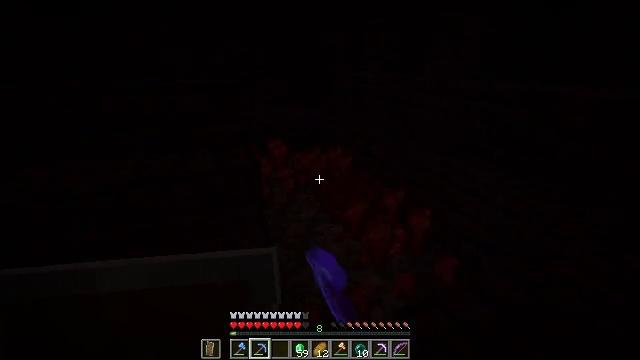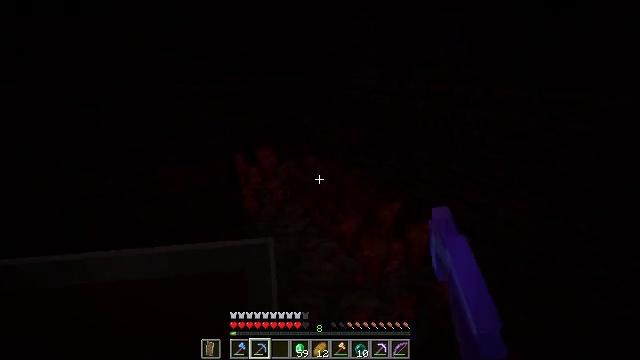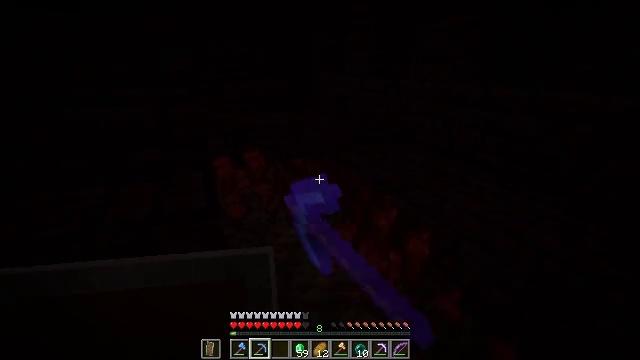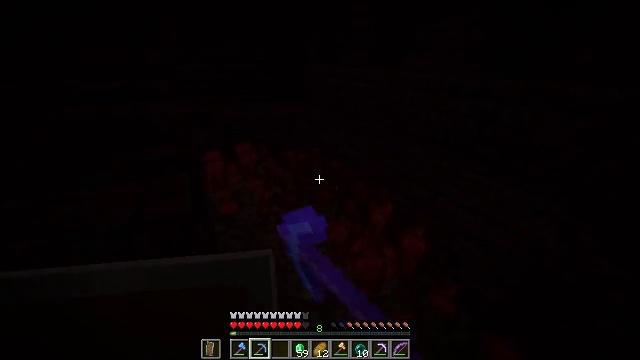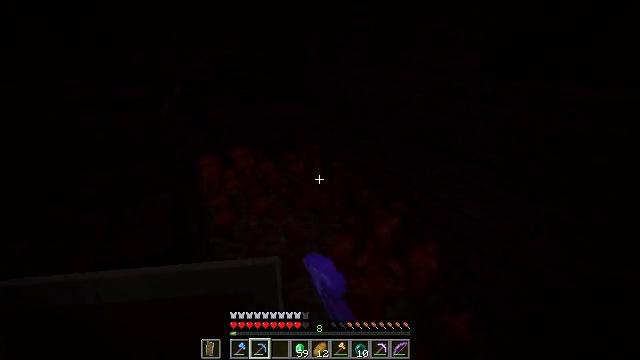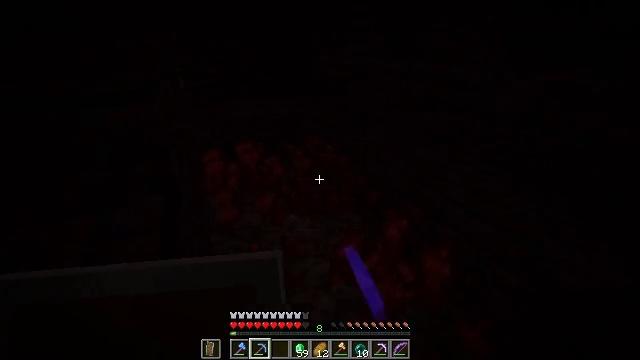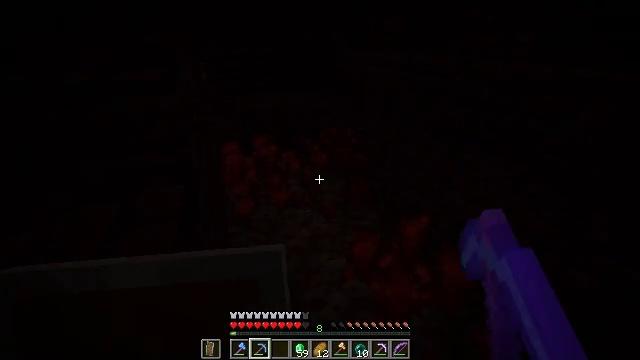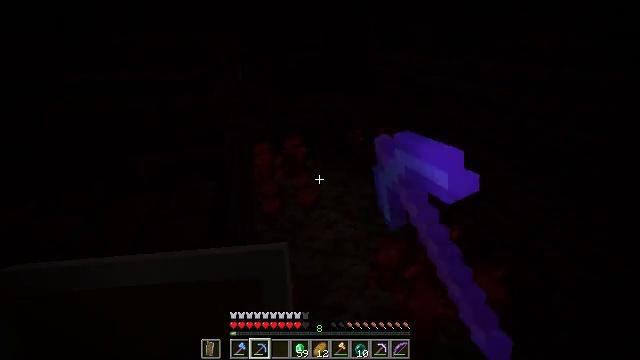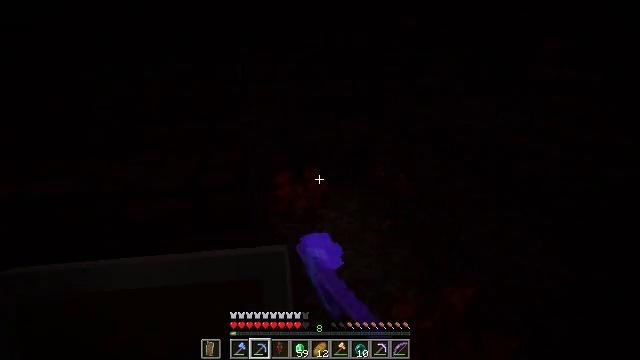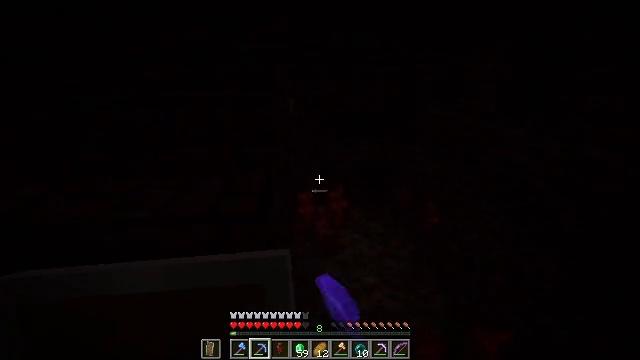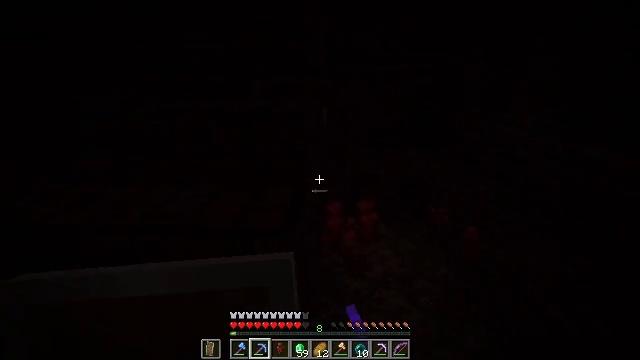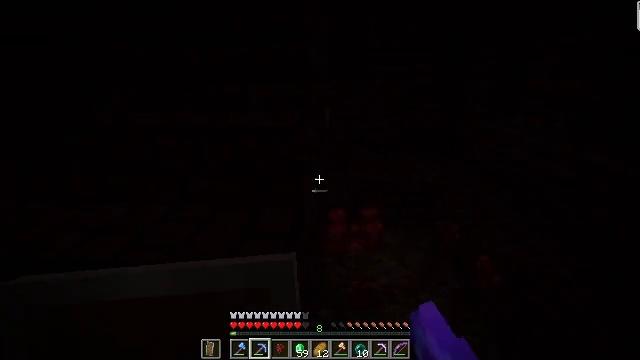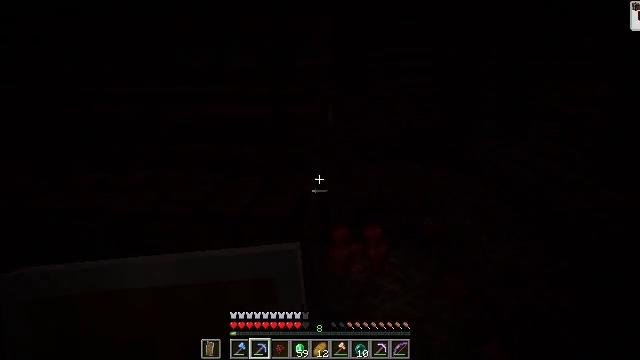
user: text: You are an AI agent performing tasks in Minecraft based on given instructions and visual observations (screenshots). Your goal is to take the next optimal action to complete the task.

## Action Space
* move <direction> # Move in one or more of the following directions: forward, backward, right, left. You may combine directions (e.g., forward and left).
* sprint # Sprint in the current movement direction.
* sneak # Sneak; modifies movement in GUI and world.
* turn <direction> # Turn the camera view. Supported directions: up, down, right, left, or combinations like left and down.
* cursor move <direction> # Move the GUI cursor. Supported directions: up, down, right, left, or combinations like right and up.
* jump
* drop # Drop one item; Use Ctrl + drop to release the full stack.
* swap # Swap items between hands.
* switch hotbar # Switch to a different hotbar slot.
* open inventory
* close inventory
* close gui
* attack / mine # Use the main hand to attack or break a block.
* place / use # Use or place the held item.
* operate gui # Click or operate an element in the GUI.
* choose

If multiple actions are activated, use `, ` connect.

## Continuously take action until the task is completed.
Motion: motion action
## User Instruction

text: Collect nether wart by breaking it.
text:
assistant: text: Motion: move forward, turn right and up, attack / mine
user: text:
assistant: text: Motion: move forward, turn right, attack / mine
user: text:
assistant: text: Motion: move forward, turn right and down, attack / mine
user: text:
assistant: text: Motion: move forward, attack / mine
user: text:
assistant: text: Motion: turn left and down, attack / mine
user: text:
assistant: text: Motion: turn left and down, attack / mine
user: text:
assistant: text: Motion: turn left, attack / mine
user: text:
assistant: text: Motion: move forward, turn left and up, attack / mine
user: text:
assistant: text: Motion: move forward, turn left and up, attack / mine
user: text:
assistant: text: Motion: move forward, turn left and up, attack / mine
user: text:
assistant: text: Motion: move forward, attack / mine
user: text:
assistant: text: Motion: move forward, turn down, attack / mine
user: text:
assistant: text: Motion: attack / mine